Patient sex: M
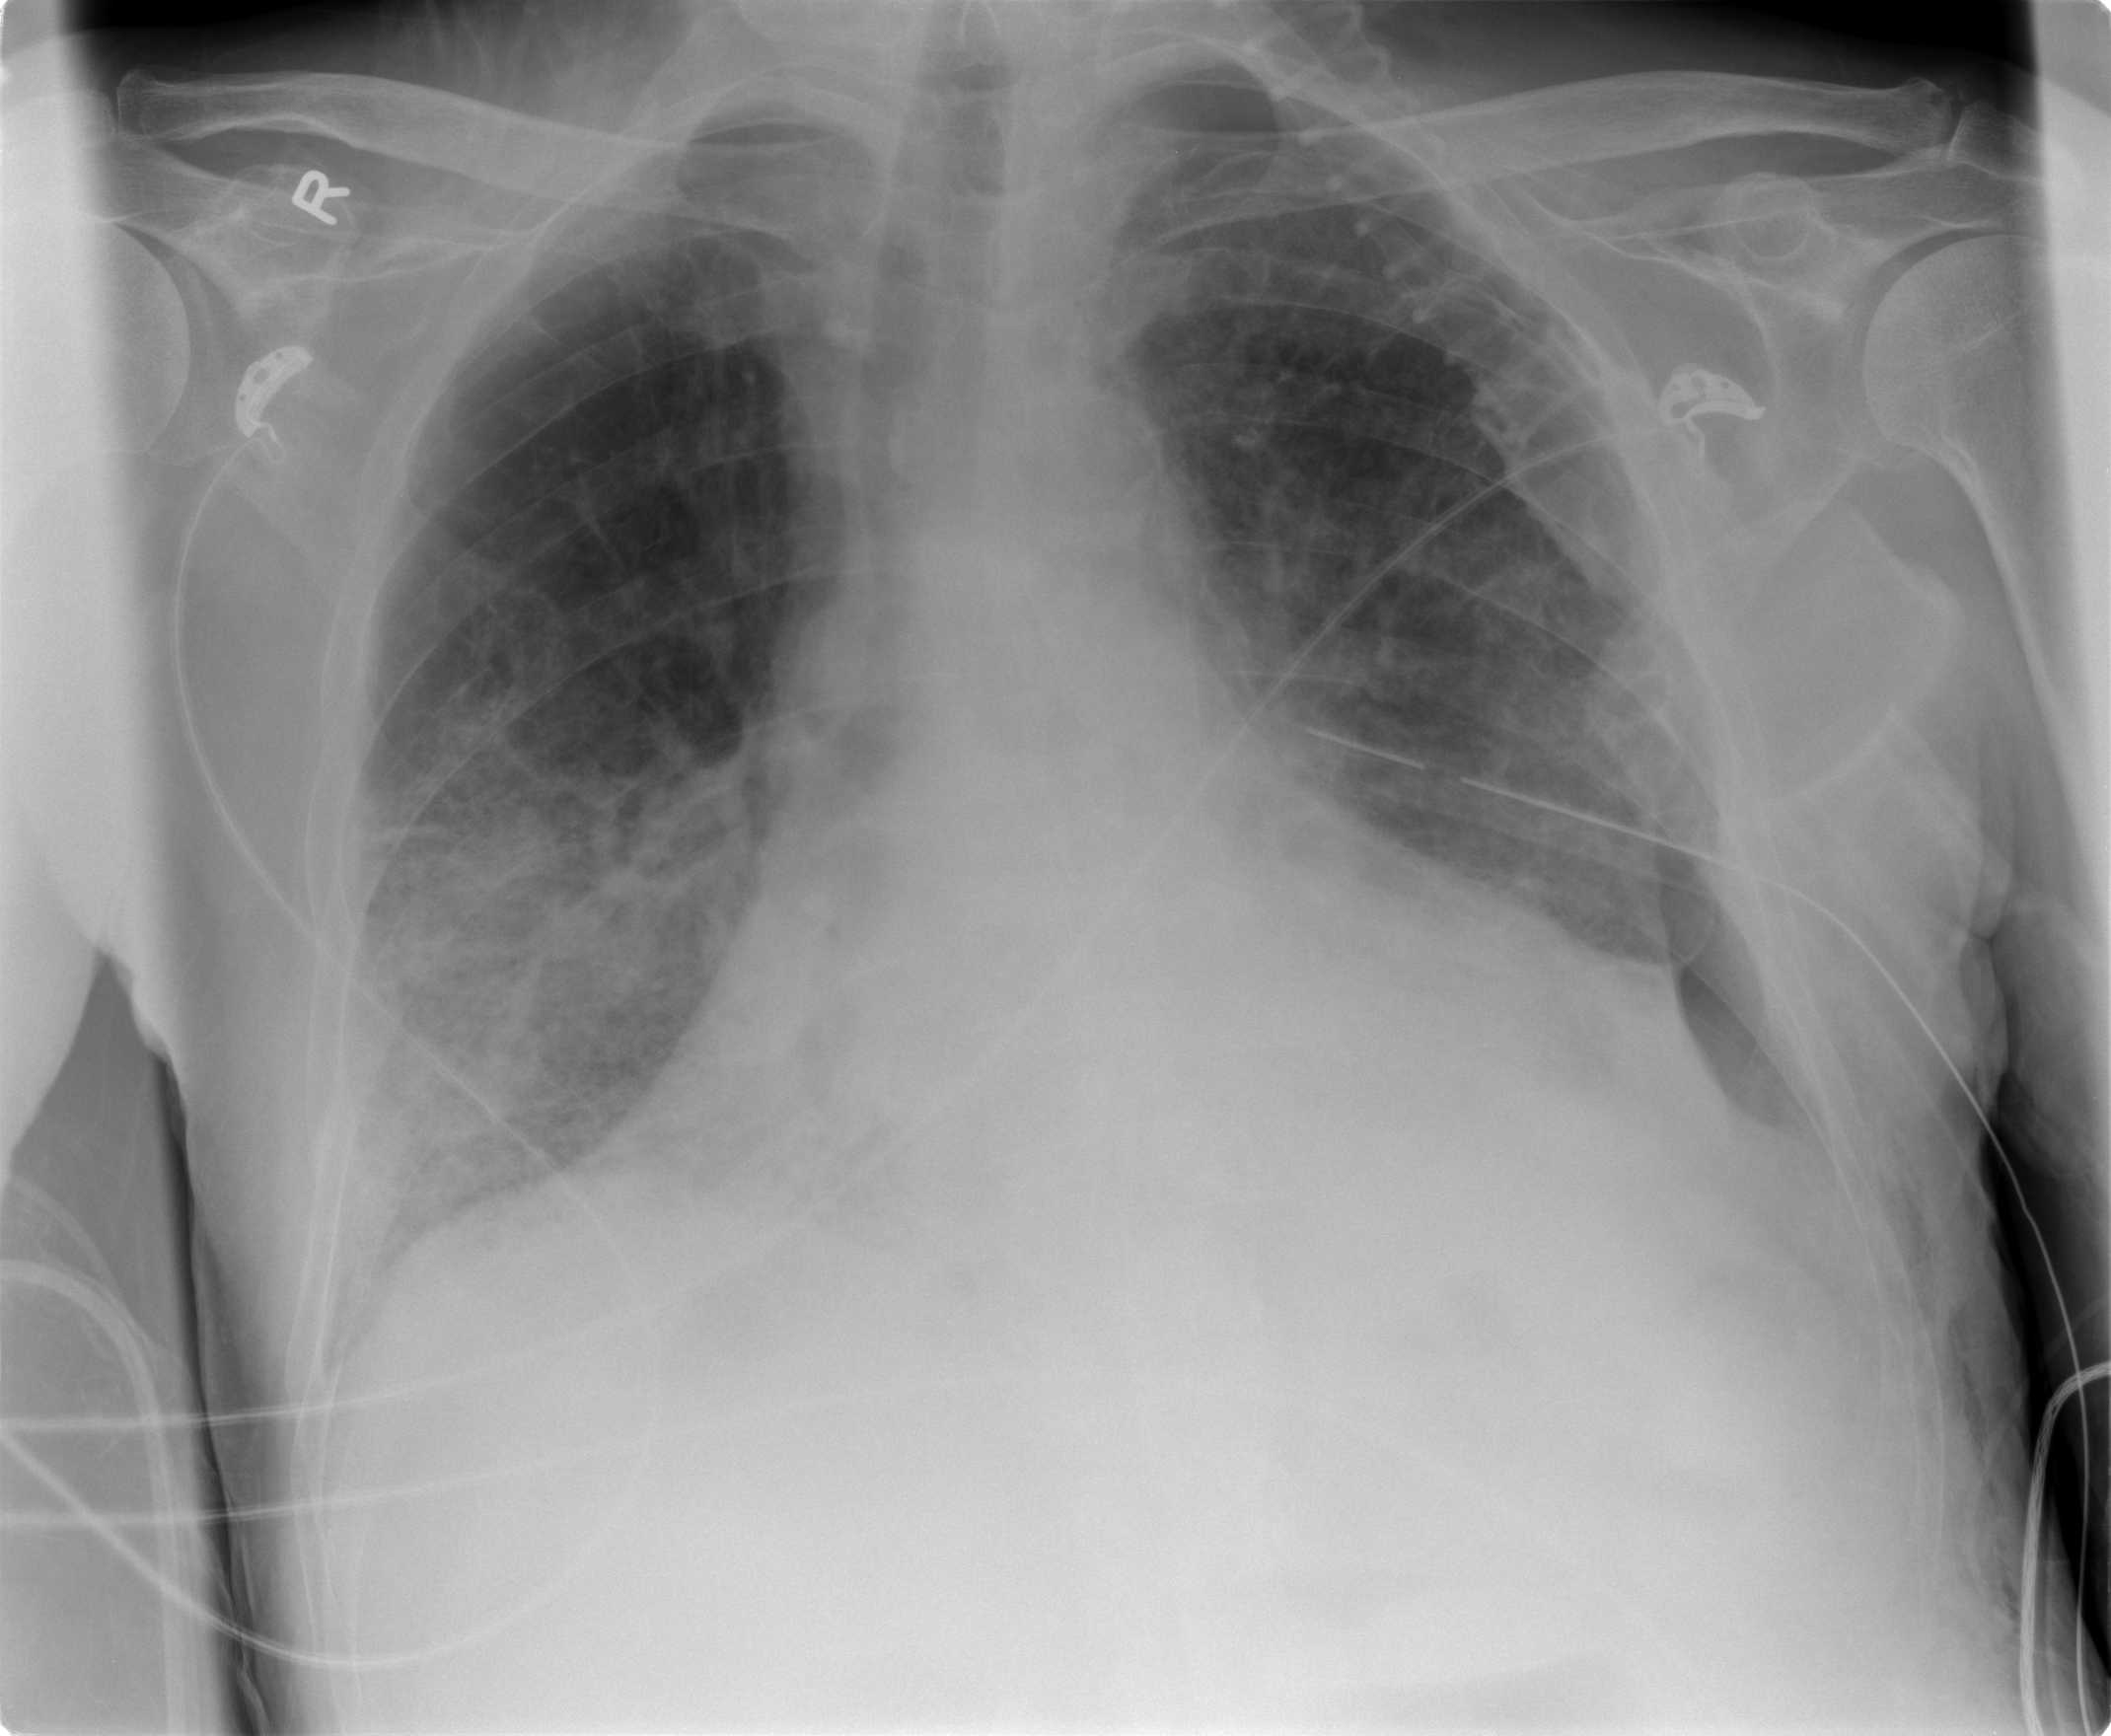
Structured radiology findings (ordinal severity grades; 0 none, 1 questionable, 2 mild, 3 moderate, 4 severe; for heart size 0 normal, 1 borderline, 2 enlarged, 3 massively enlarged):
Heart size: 2
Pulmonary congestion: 2
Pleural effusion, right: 0
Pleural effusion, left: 1
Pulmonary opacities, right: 3
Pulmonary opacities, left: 2
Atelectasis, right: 2
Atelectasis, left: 2